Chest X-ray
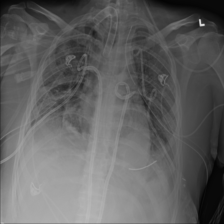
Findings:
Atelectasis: negative
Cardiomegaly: negative
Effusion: negative
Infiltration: negative
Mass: negative
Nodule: negative
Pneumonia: negative
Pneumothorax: negative
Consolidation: negative
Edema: negative
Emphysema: negative
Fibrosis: negative
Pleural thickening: negative
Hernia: negative